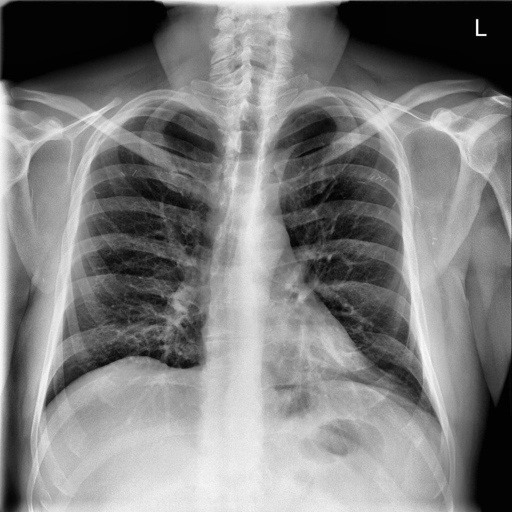
Finding: NORMAL